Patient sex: F
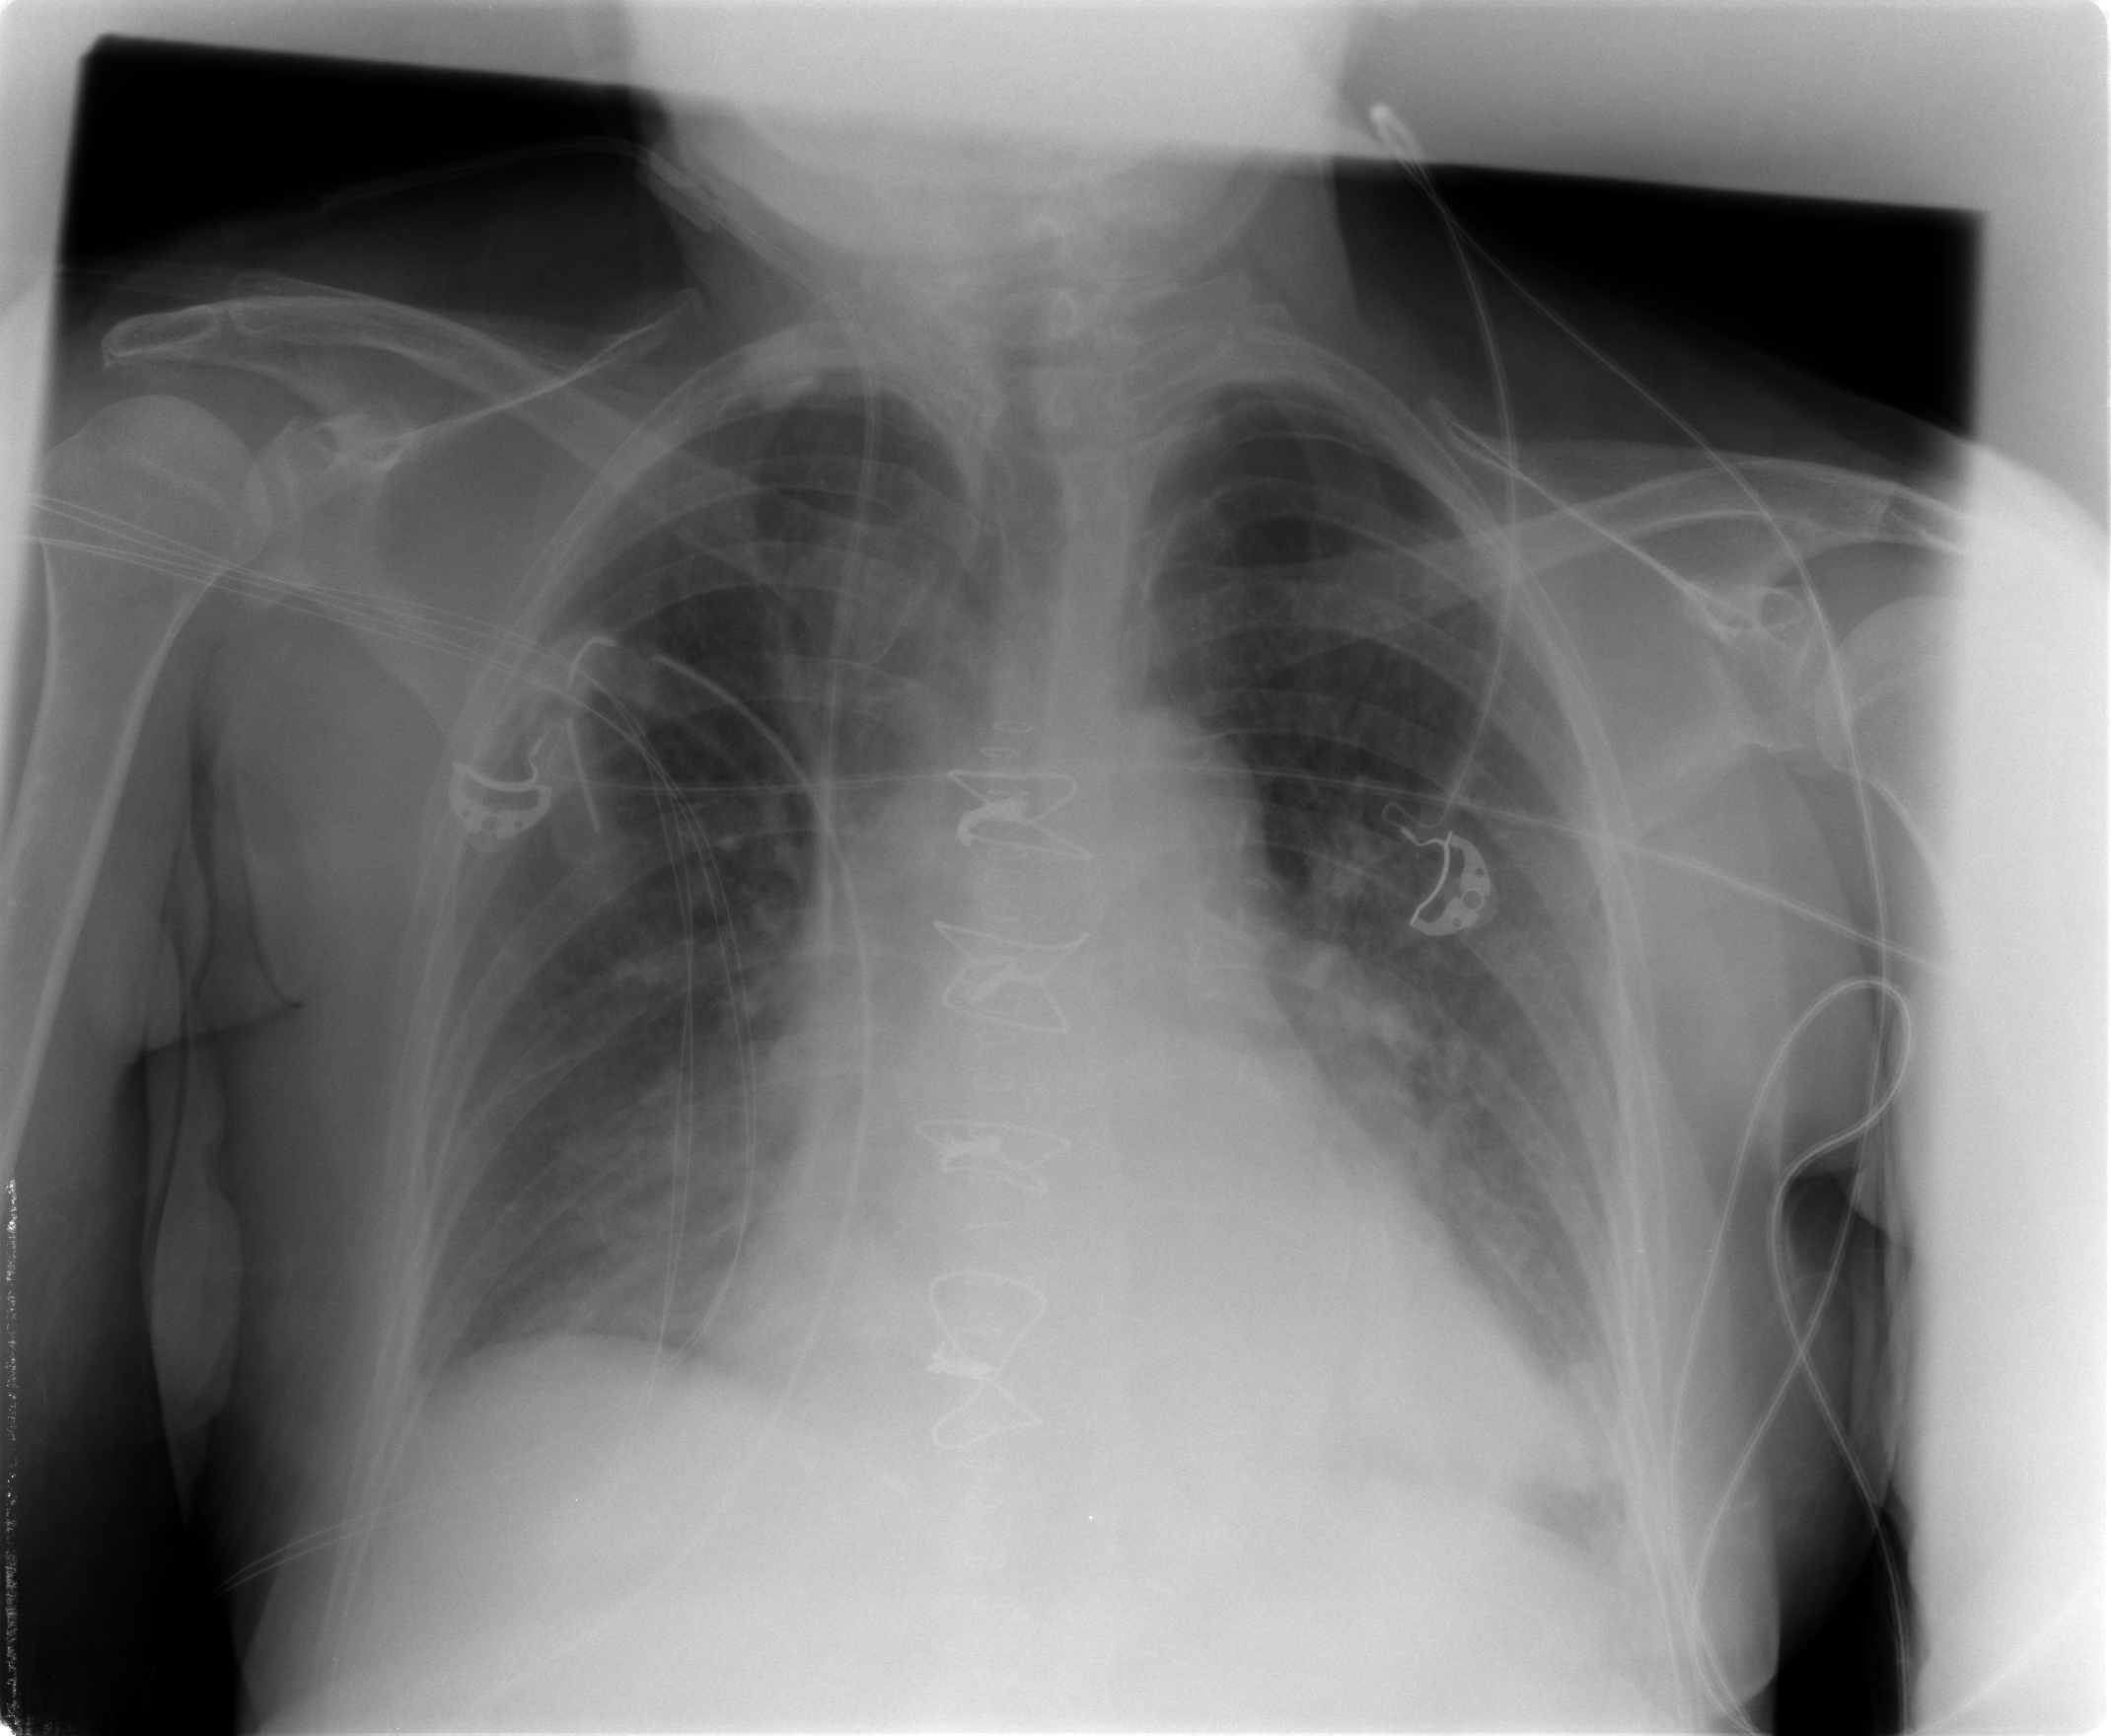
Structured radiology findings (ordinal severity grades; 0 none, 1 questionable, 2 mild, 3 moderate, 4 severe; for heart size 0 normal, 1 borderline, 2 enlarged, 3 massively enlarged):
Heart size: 2
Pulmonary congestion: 2
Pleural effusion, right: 1
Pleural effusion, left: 2
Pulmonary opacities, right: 0
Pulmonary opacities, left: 0
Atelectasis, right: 2
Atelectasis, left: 2